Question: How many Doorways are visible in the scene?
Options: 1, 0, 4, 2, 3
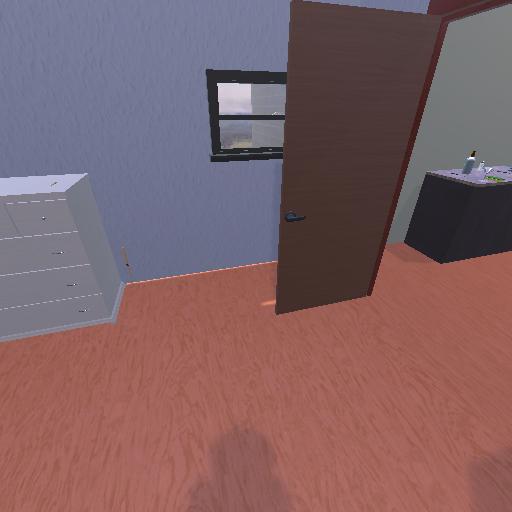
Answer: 1